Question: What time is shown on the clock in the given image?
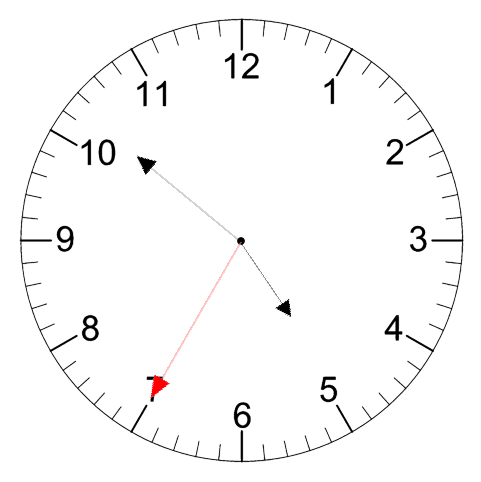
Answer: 04:51:35